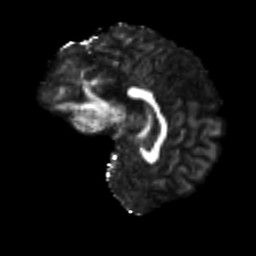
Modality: FA
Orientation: sagittal
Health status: ill
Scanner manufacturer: siemens
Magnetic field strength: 3 T
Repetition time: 6.7 s
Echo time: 0.1 s